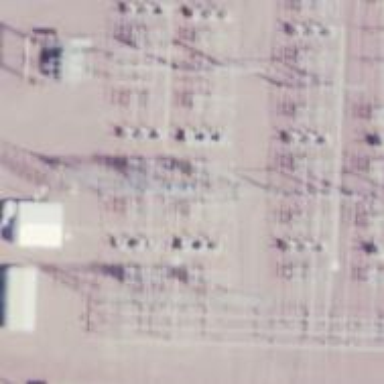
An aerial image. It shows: Switch used for power control.